八年级 · 解析几何
已知一次函数 $y=m x+n$ 的图象如图所示, 则 $m, n$ 的取值范围是是 ( )

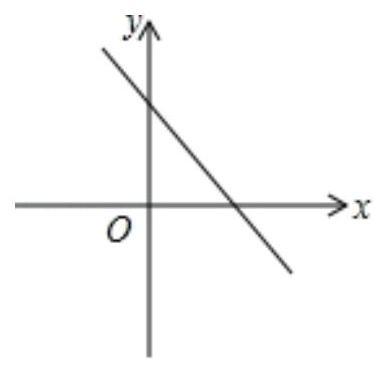
A. $m>0, n<0$
B. $m>0, n>0$
C. $m<0, n<0$
D. $m<0, n>0$
答案: D